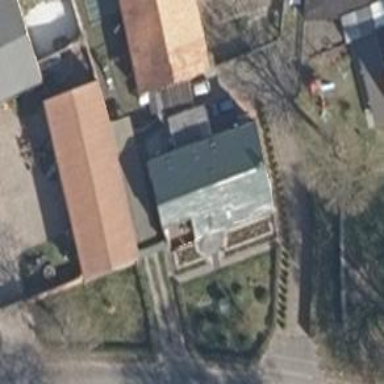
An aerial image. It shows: Residential building.